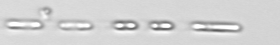
Label: Skeletonema